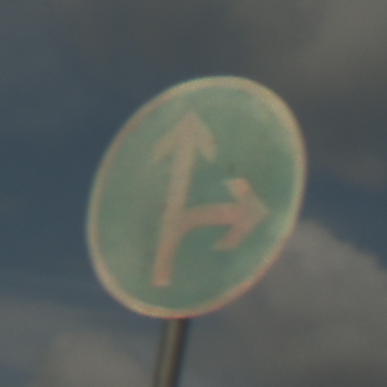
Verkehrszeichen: VorgeschriebeneFahrtrichtungGeradeausOderRechts
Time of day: Midday
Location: Outdoor (RoadRail)
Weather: PartlyCloudy
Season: NotSpecified
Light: Natural